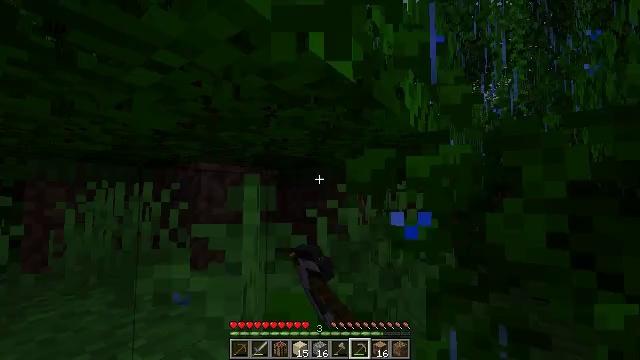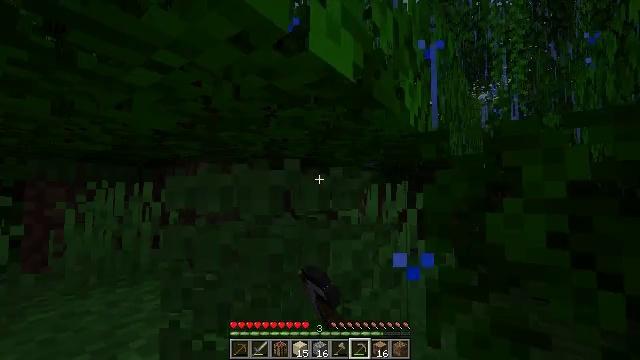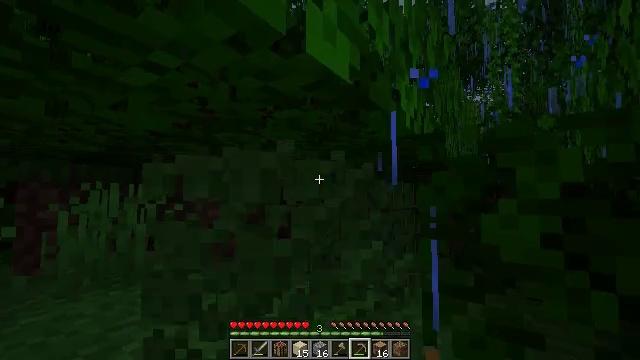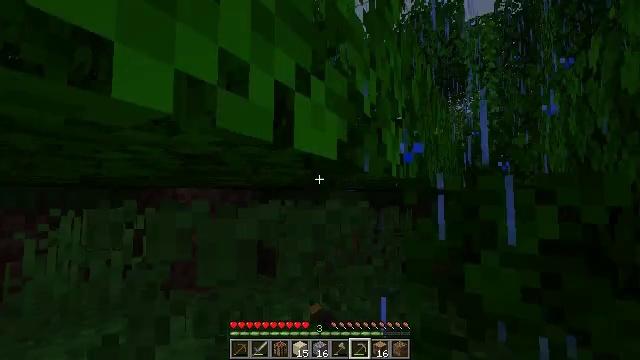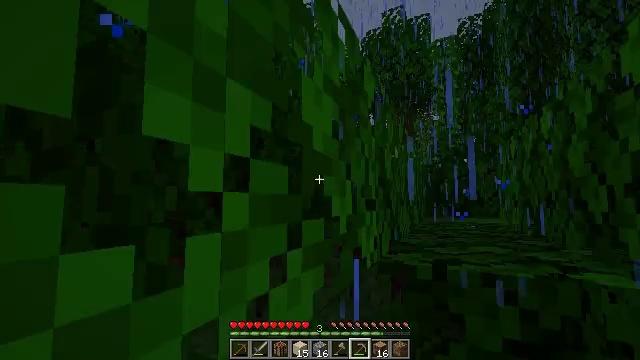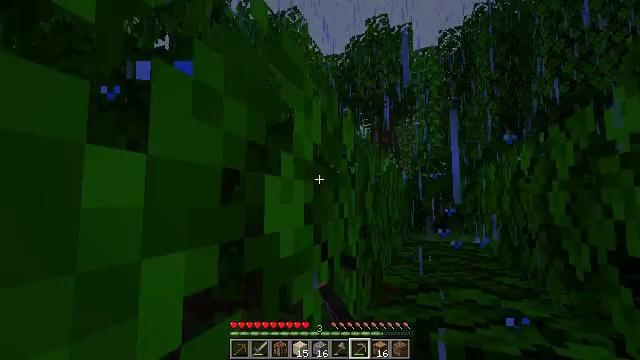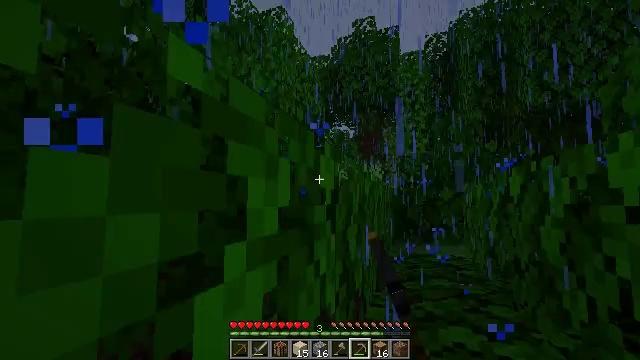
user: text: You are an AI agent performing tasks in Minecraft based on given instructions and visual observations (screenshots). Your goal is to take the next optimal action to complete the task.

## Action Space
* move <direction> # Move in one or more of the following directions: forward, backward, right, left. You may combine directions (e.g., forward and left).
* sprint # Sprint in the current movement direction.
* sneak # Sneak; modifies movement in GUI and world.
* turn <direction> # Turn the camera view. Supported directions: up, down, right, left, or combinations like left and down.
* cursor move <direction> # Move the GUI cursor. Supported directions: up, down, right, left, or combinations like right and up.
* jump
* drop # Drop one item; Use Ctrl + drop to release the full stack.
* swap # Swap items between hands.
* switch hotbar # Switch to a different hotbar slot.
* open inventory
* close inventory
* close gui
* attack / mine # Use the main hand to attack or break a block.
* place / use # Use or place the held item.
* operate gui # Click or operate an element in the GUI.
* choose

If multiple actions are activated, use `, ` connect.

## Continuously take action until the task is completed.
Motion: motion action
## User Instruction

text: Gather fern from the ground.
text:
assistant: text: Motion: move forward, attack / mine
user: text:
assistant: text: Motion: move forward, attack / mine
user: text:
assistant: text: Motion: move forward, turn right, jump
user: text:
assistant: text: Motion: move forward, turn right, jump
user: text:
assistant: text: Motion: move forward, turn right, jump
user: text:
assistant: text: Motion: move forward, turn right, jump
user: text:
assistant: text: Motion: jump